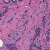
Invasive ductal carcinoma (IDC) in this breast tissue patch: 0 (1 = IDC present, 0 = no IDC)